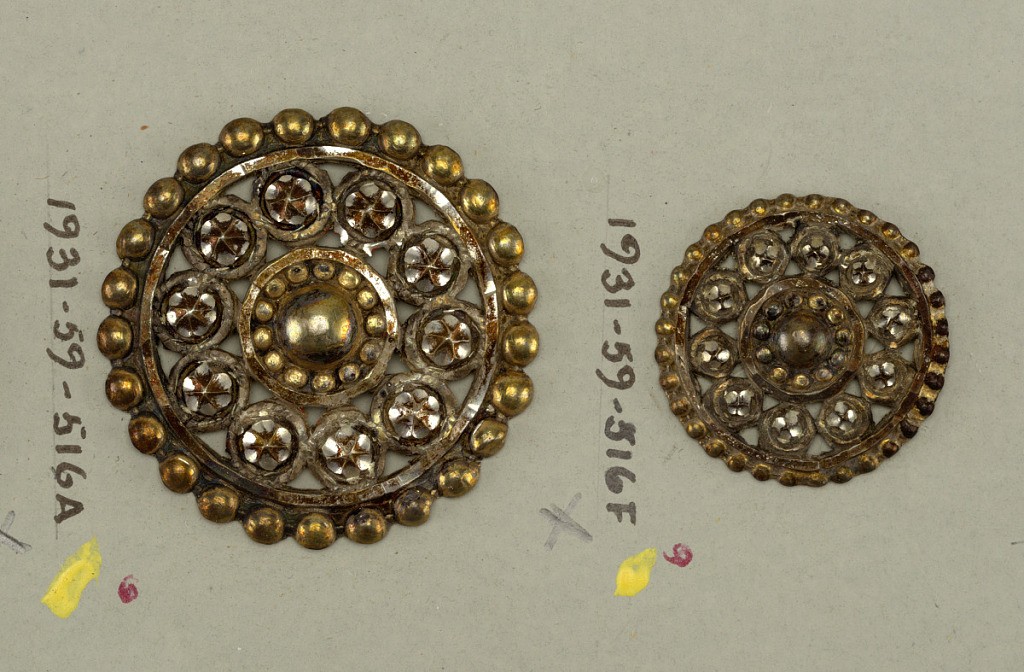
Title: Button
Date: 19th century
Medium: brass
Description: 1931-59-516-a: brass button in cut-out design of balls and rosett...;     1931-59-516-b/j: brass buttons in cut-out design of balls and roset...